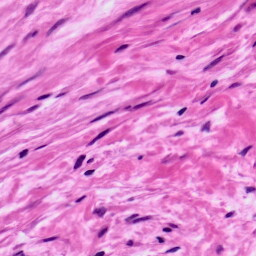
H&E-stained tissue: Ovarian